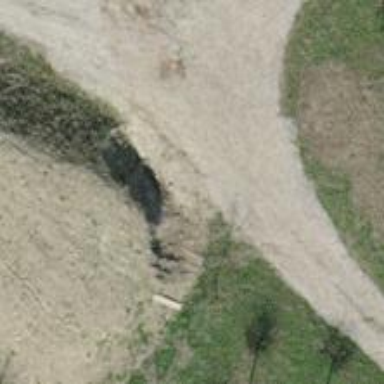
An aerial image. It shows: Gravel track with grade 2 quality.